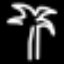
Label: palm tree